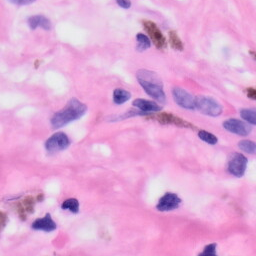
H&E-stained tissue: Skin